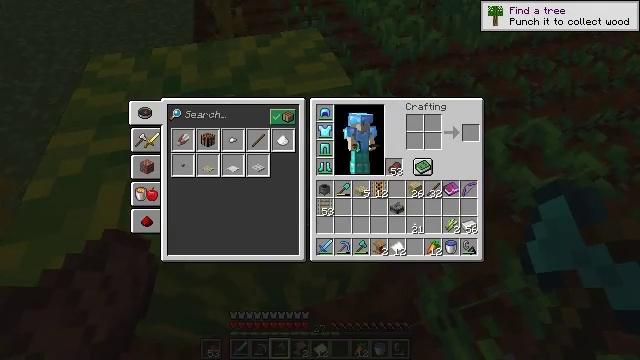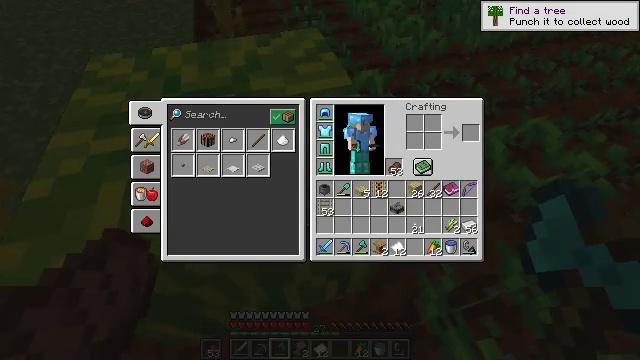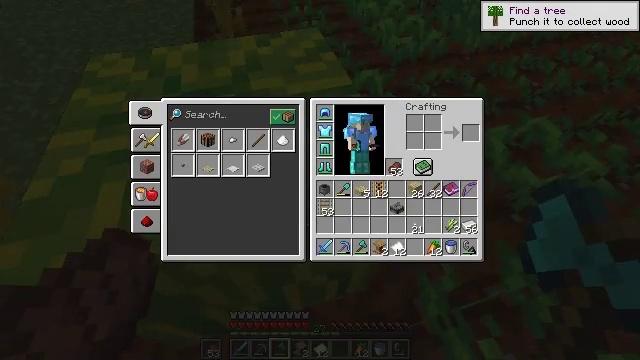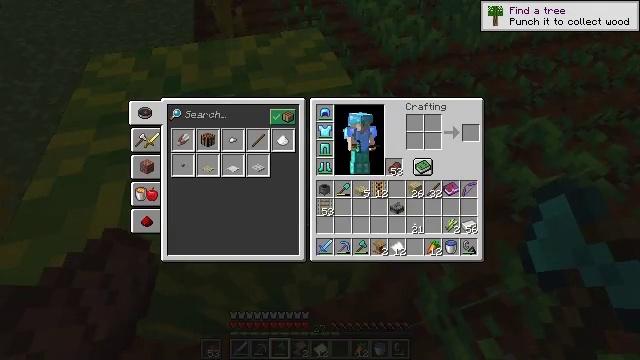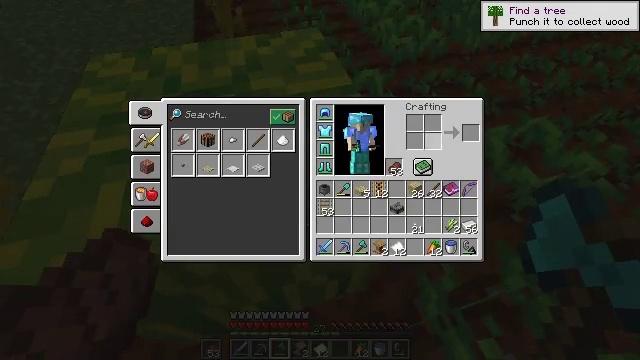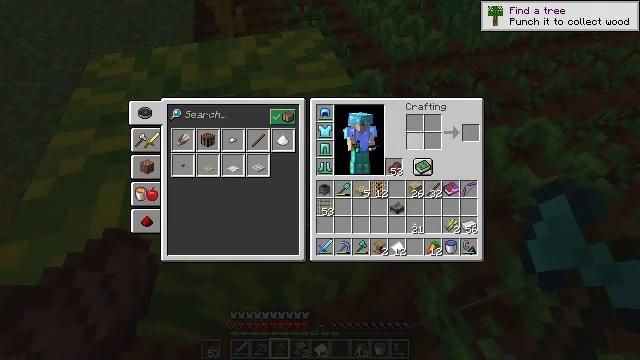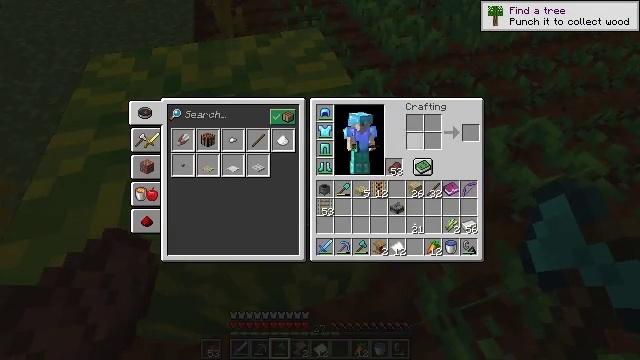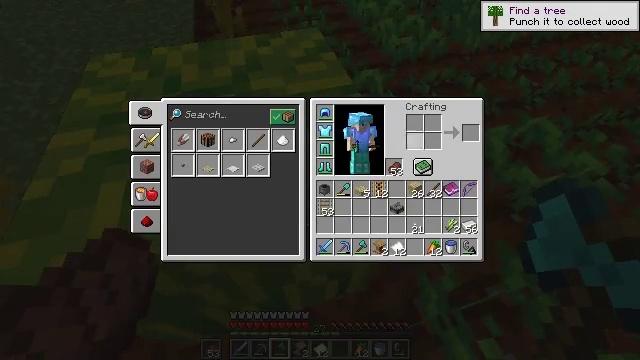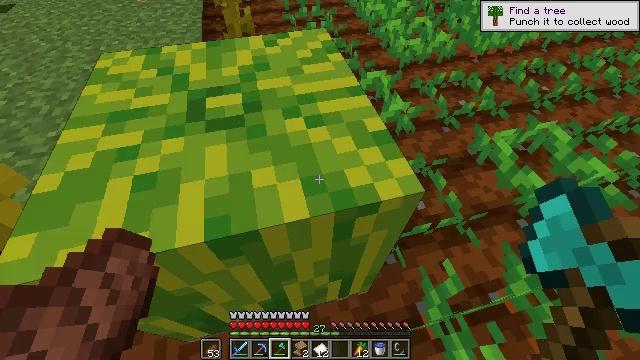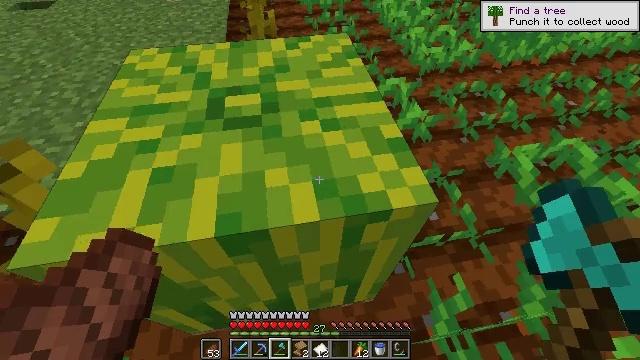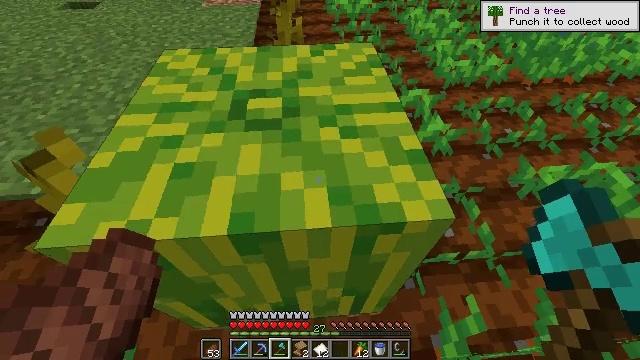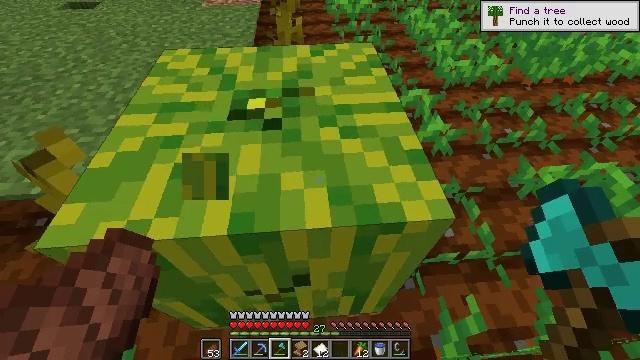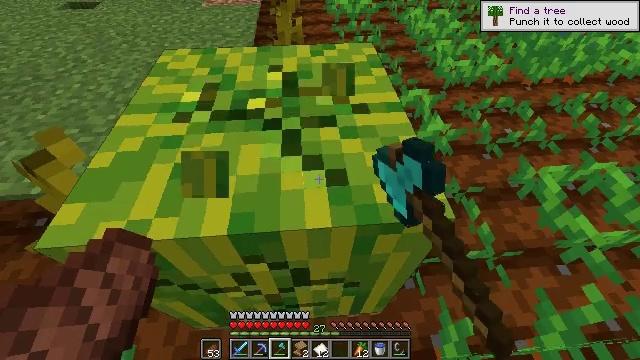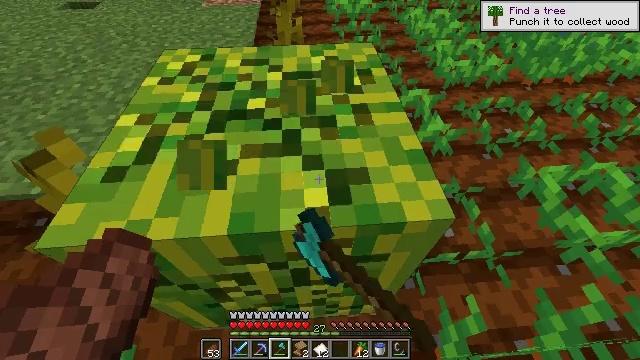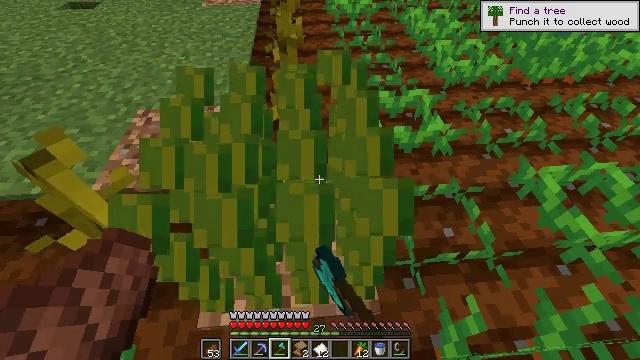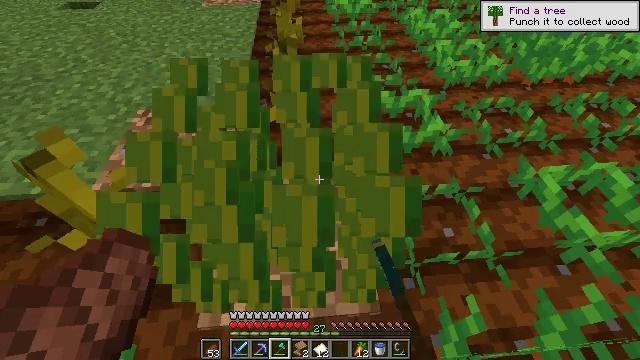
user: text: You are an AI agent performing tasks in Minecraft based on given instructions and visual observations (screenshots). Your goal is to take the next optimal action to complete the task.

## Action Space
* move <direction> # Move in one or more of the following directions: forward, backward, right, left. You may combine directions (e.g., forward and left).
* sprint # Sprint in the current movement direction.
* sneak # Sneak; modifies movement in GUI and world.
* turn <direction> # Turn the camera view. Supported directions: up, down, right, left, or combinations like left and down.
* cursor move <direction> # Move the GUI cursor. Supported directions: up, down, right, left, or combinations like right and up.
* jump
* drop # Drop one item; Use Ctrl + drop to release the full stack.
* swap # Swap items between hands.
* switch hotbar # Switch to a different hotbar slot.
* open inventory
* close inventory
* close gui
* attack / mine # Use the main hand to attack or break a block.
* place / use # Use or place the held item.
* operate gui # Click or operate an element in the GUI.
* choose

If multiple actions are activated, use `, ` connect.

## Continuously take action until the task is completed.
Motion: motion action
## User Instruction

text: Break the melon to get slices.
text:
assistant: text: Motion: no_op
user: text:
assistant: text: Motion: no_op
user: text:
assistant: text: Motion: turn left
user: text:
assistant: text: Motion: turn left
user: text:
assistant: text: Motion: turn left
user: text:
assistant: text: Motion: no_op
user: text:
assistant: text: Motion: turn left
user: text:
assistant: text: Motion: turn left
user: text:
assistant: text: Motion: turn left
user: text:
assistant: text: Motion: turn left and up
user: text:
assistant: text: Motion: attack / mine
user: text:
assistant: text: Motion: attack / mine
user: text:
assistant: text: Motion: attack / mine
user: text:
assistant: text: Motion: attack / mine
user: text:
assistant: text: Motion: attack / mine
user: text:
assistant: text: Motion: attack / mine
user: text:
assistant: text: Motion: attack / mine
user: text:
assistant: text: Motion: attack / mine
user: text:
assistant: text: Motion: turn left
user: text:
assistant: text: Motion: turn left and down
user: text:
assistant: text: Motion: move forward, turn left and down
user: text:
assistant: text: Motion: move forward, turn left and down
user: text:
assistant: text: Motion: move forward, turn left and down
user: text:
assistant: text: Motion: move forward, turn left
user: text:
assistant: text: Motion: move forward, turn left
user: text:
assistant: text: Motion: move forward, turn left and up
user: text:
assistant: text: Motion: move forward, turn left and up
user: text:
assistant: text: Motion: move forward, turn left and up
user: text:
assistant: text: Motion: move forward and move left, turn left and up
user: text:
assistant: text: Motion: move forward and move left, turn left and up